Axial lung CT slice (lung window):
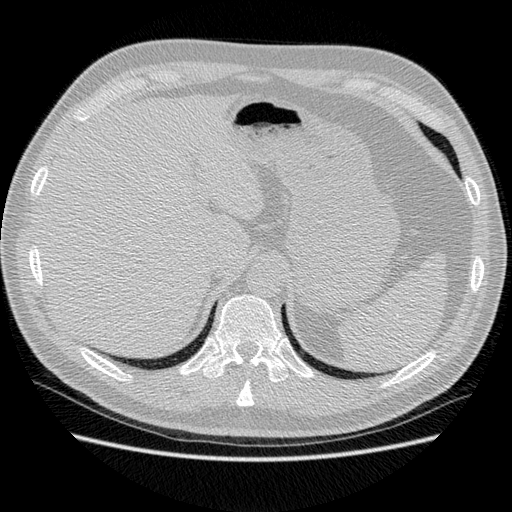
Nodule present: no